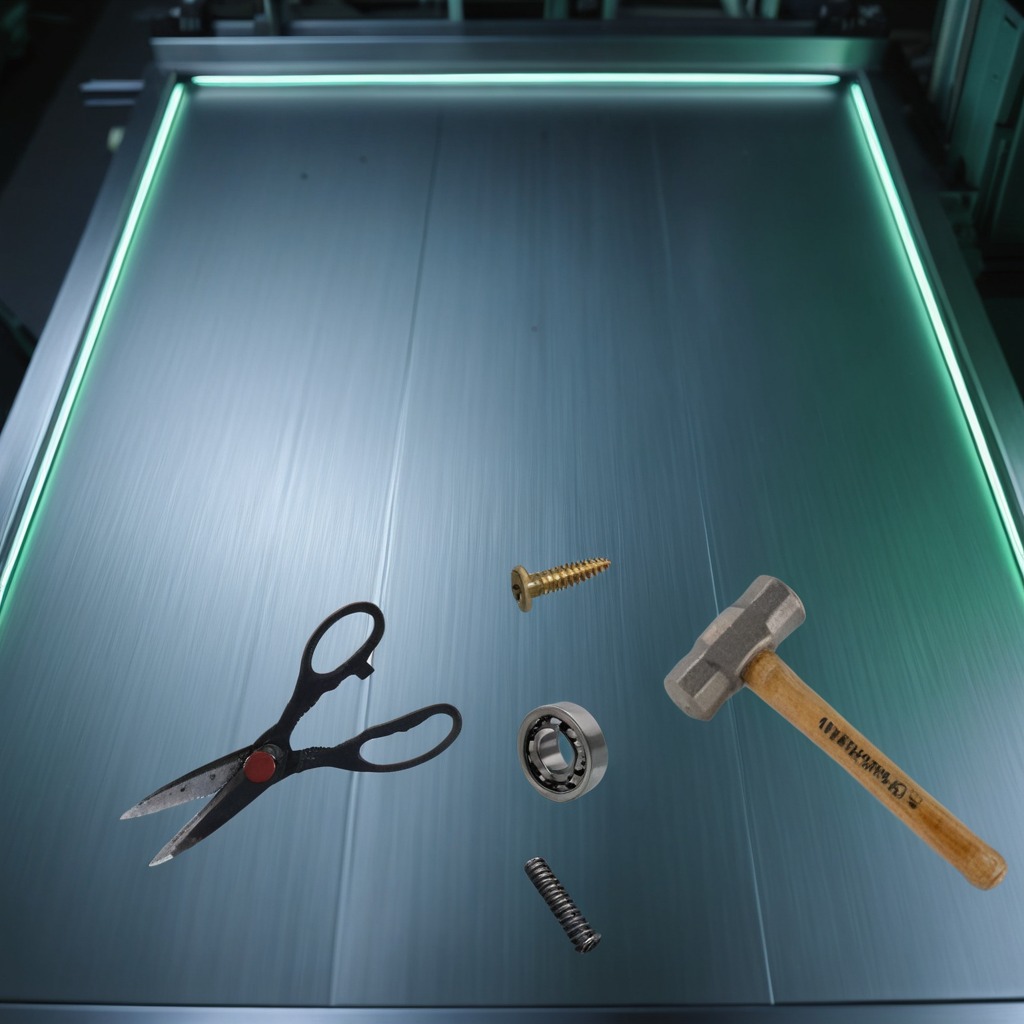
A metal ball bearing, a metal machine screw, a hammer, a coiled metal spring, and a pair of scissors are lying on a metal table in a machine shop under fluorescent lights.